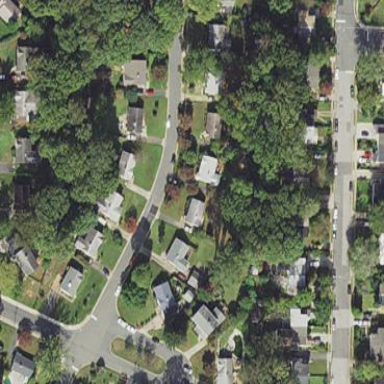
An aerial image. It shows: Residential area consisting of single-family homes.